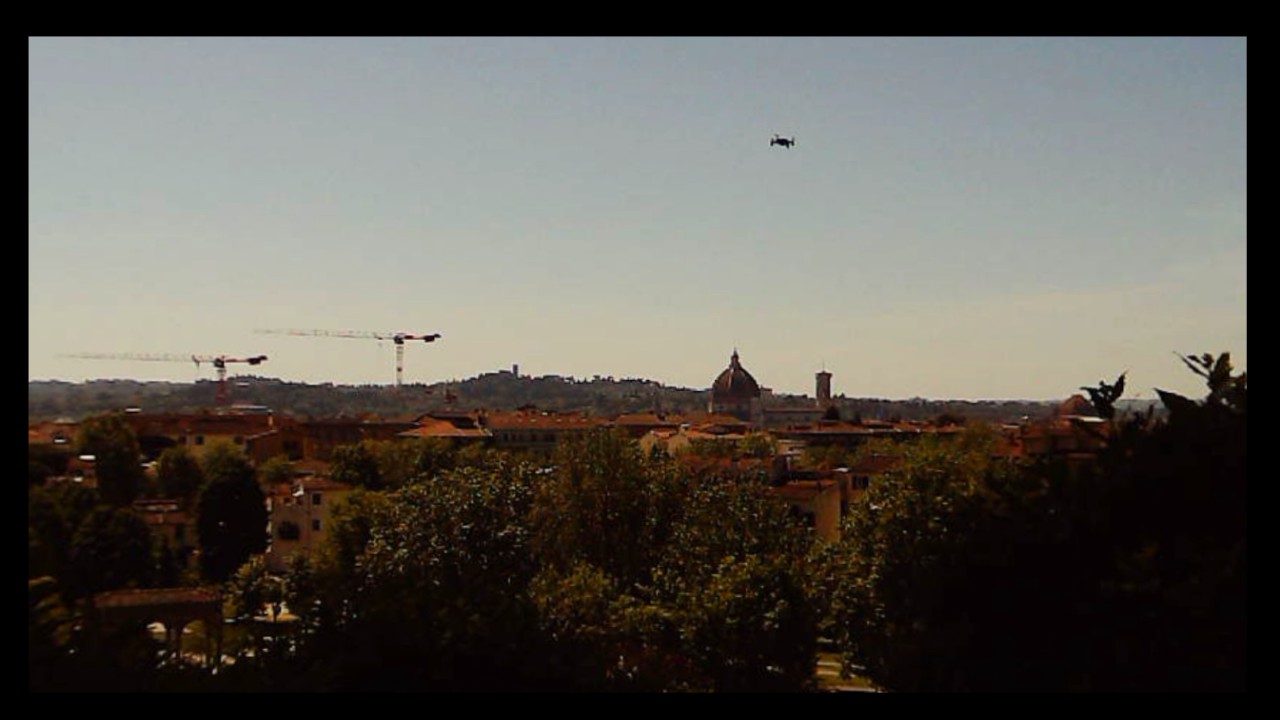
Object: DJI Tello EDU

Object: DarwinFPV cineape20